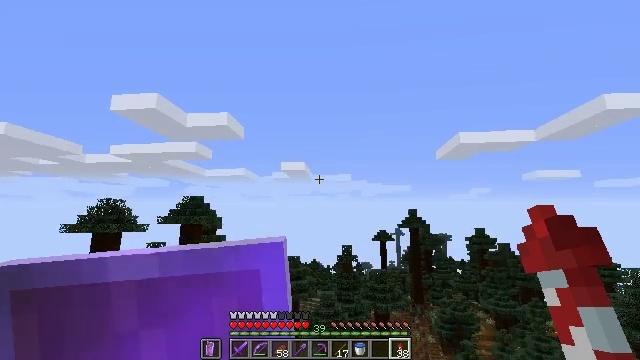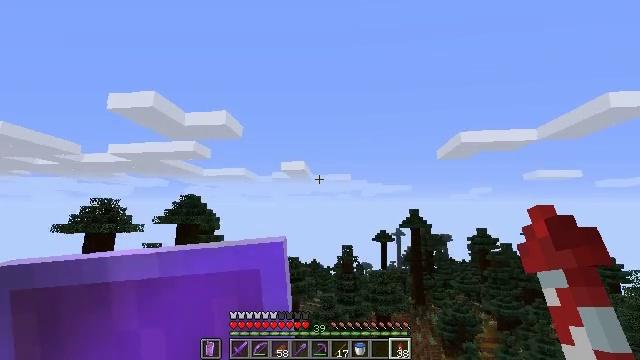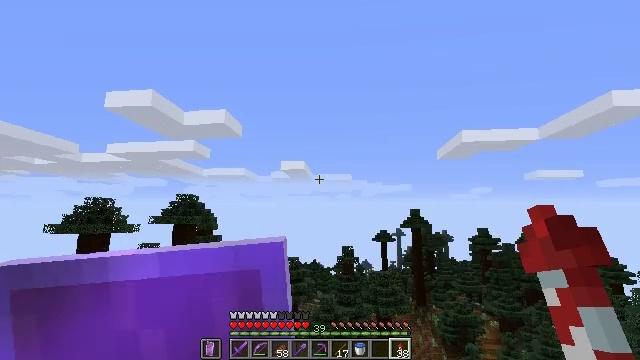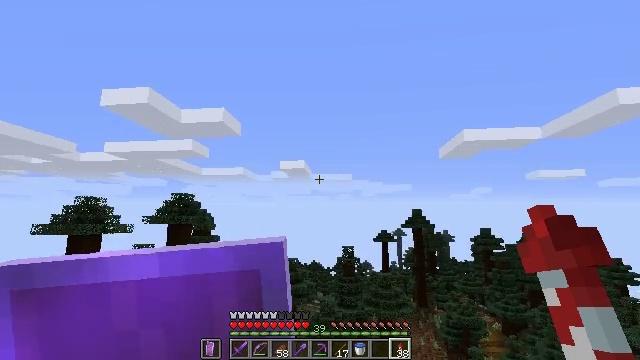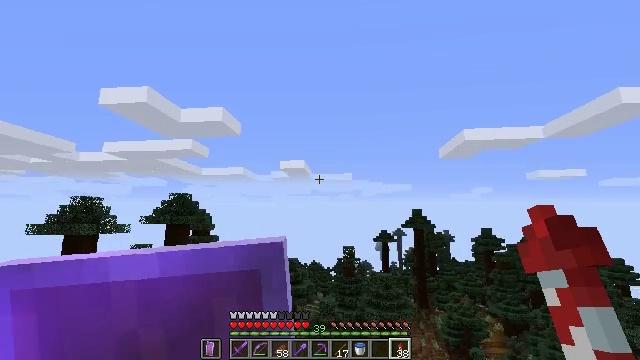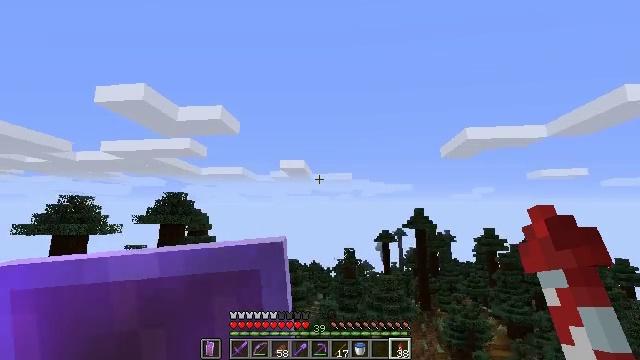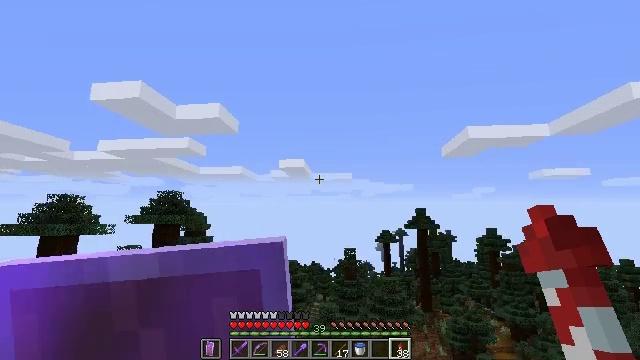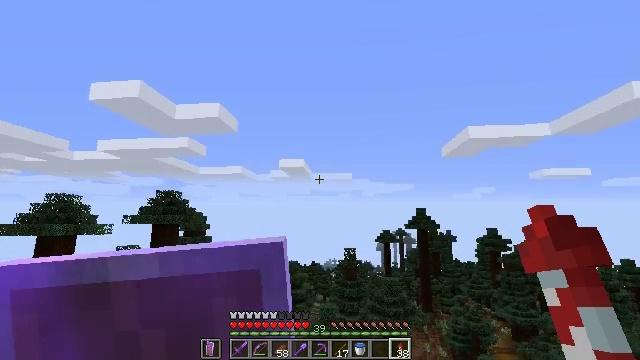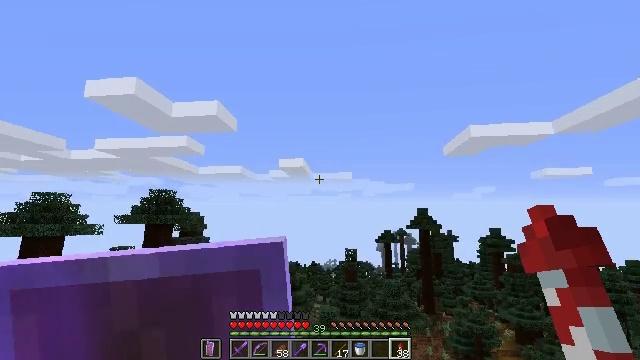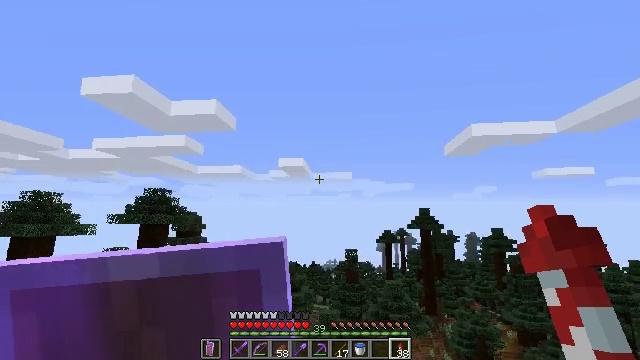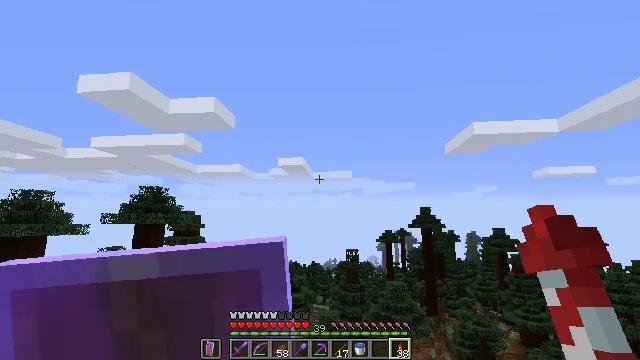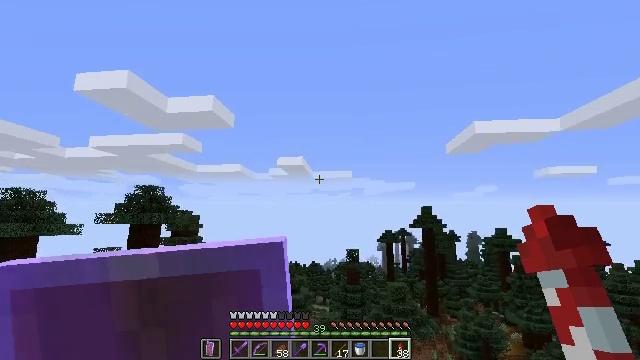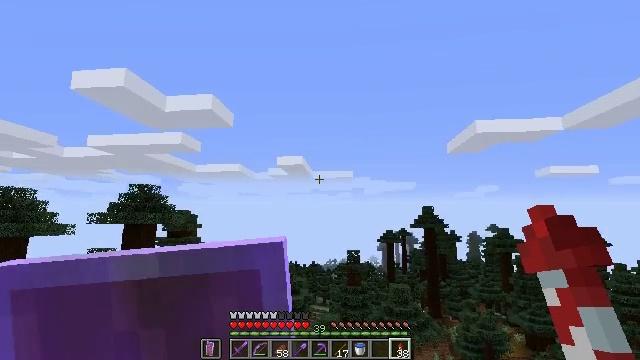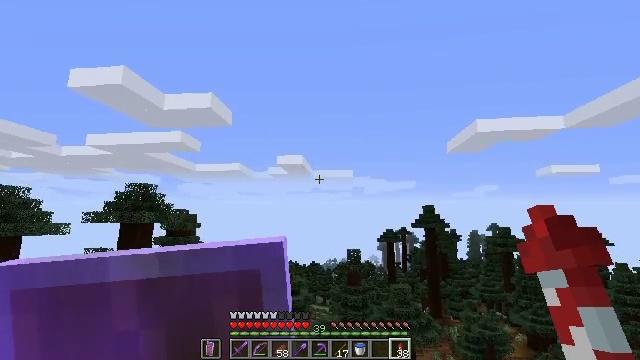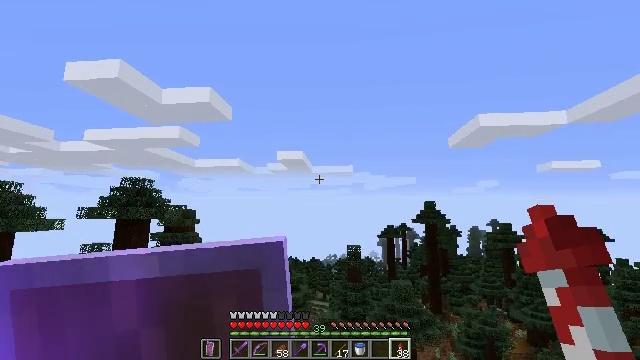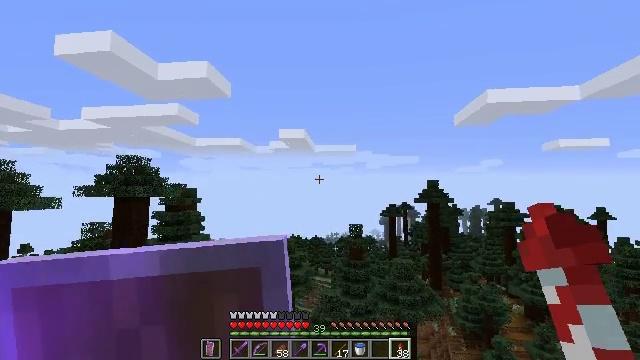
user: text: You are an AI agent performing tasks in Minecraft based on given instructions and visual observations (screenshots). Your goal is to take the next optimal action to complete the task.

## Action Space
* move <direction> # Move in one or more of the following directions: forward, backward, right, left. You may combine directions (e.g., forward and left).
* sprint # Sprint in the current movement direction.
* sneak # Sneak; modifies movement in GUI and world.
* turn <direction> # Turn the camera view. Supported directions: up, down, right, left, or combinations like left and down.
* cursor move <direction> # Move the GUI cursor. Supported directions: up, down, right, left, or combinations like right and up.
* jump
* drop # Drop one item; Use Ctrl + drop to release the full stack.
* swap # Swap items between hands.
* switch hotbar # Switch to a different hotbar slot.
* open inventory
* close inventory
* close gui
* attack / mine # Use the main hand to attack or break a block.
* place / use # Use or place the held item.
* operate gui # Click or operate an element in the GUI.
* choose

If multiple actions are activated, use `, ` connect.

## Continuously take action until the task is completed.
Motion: motion action
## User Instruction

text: craft item cyan carpet
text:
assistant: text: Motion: no_op
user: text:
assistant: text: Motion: no_op
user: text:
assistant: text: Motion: no_op
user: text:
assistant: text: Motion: no_op
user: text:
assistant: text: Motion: no_op
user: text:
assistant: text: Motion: no_op
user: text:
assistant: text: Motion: no_op
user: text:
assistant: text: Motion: no_op
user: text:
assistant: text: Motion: no_op
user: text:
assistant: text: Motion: no_op
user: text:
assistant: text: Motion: no_op
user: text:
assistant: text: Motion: no_op
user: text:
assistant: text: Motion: no_op
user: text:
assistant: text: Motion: no_op
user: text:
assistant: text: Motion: turn down
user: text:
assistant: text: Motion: turn down
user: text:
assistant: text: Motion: no_op
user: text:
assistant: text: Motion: no_op
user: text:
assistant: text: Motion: no_op
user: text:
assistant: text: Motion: no_op
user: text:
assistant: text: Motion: no_op
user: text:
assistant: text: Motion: no_op
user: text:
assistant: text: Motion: no_op
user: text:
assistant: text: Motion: no_op
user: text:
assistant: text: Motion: no_op
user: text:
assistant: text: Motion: no_op
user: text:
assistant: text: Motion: no_op
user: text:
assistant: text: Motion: no_op
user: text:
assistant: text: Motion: no_op
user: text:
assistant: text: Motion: no_op